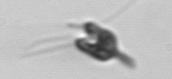
Label: Pyramimonas_longicauda